Question: This is my code to upload the video:
'''
Intent shareIntent =new Intent();
shareIntent.setAction(Intent.ACTION_SEND);
shareIntent.putExtra(Intent.EXTRA_SUBJECT, "Share");
String photoURL="sdcard/DCIM/Camera/20120518_165039.mp4";
File file = new File(photoURL);
shareIntent.putExtra(Intent.EXTRA_STREAM, Uri.fromFile(file));
shareIntent.setType("video/*");
startActivity(Intent.createChooser(shareIntent, "Share"));
'''
When I run it, I choose YouTube to upload and then it will show a error Dialog:
This is log:

Who know how to solve it?
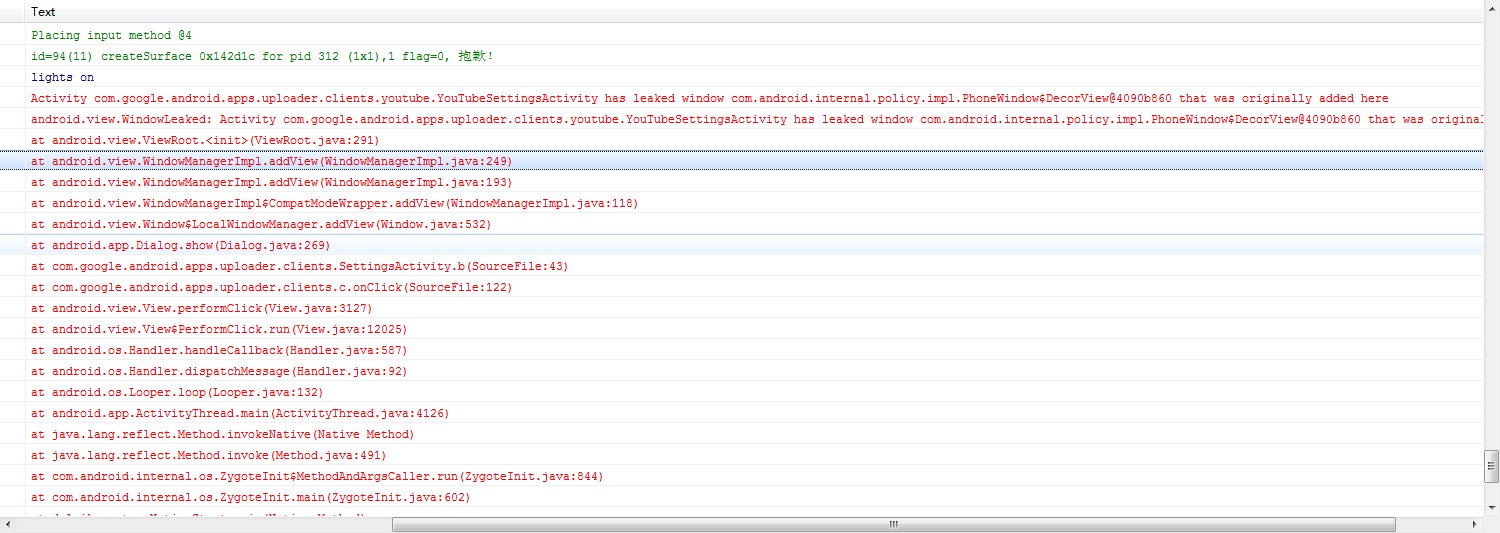
Answer: Go to 'settings> applications> manage applications> all apps> scroll down list to>my uploads (if you can't find> com.google.Android.apps.uploader) clear data'
That's all you have to do for any uploads that get stuck on sending but don't finish sending msgs.I founds this answer on Android Forum. The app is called: "my uploads" in my Droid phone settings.